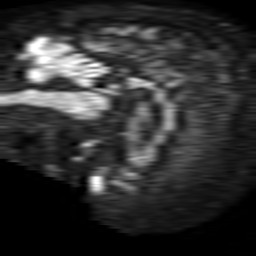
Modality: TRACE
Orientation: sagittal
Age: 70
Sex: female
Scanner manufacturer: philips
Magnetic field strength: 1.5 T
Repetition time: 3.662 s
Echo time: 0.06922 s